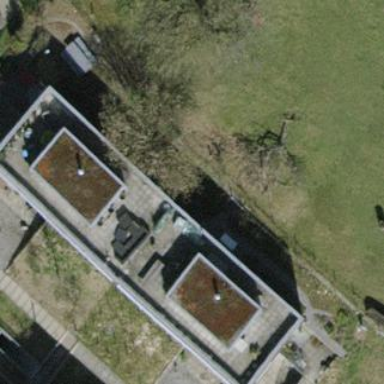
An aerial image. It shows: Building with flat roof.